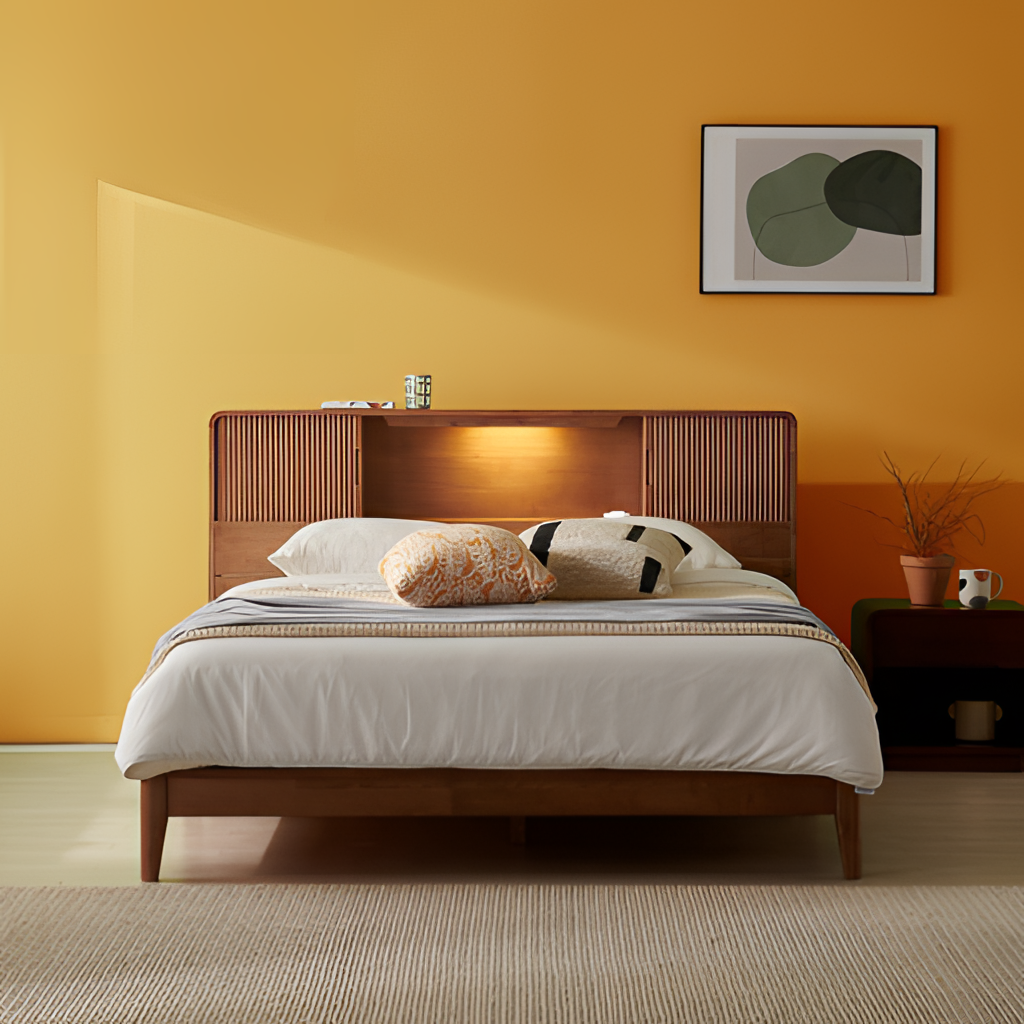
brown wood illuminated headboard bed, bedroom, paint wallpaper, with solid pattern, minimalist, wood flooring, with plank pattern